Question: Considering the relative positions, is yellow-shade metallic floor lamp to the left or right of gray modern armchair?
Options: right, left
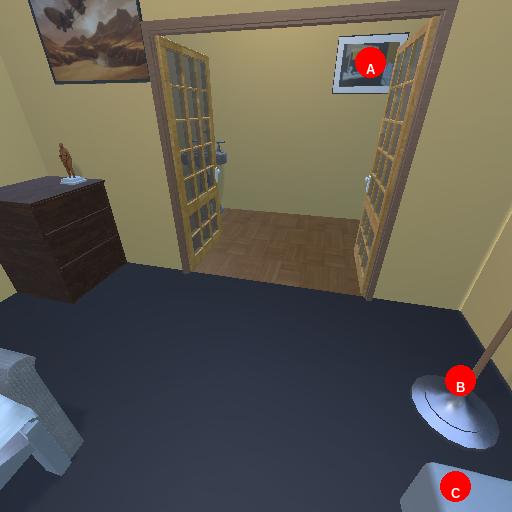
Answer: right